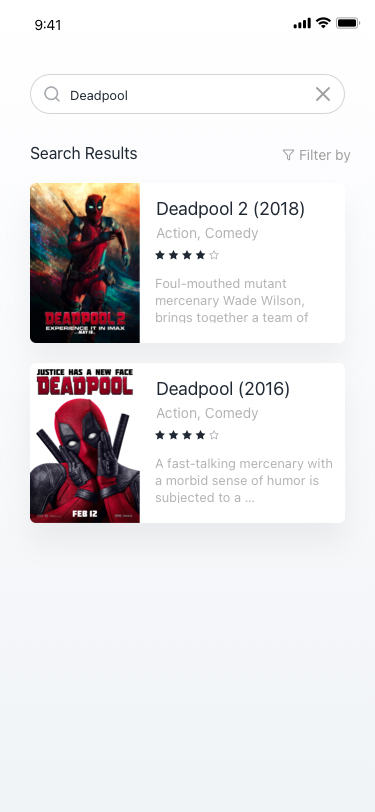
Text in this UI design:
Deadpool
Search Results
Filter by
Foul-mouthed mutant mercenary Wade Wilson, brings together a team of fellow …
Deadpool 2 (2018)
Action, Comedy
A fast-talking mercenary with a morbid sense of humor is subjected to a …
Deadpool (2016)
Action, Comedy